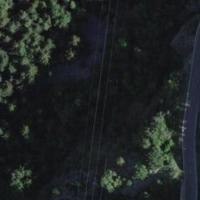
EUNIS habitat code: 45
Species observed at this site:
Vulpes vulpes